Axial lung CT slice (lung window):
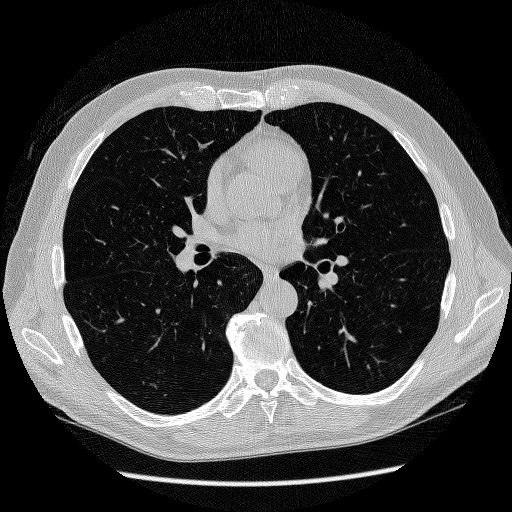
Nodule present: no